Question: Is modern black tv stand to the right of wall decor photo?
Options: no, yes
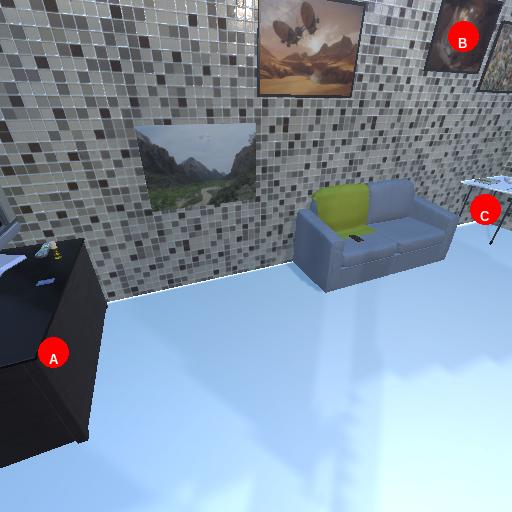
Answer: no